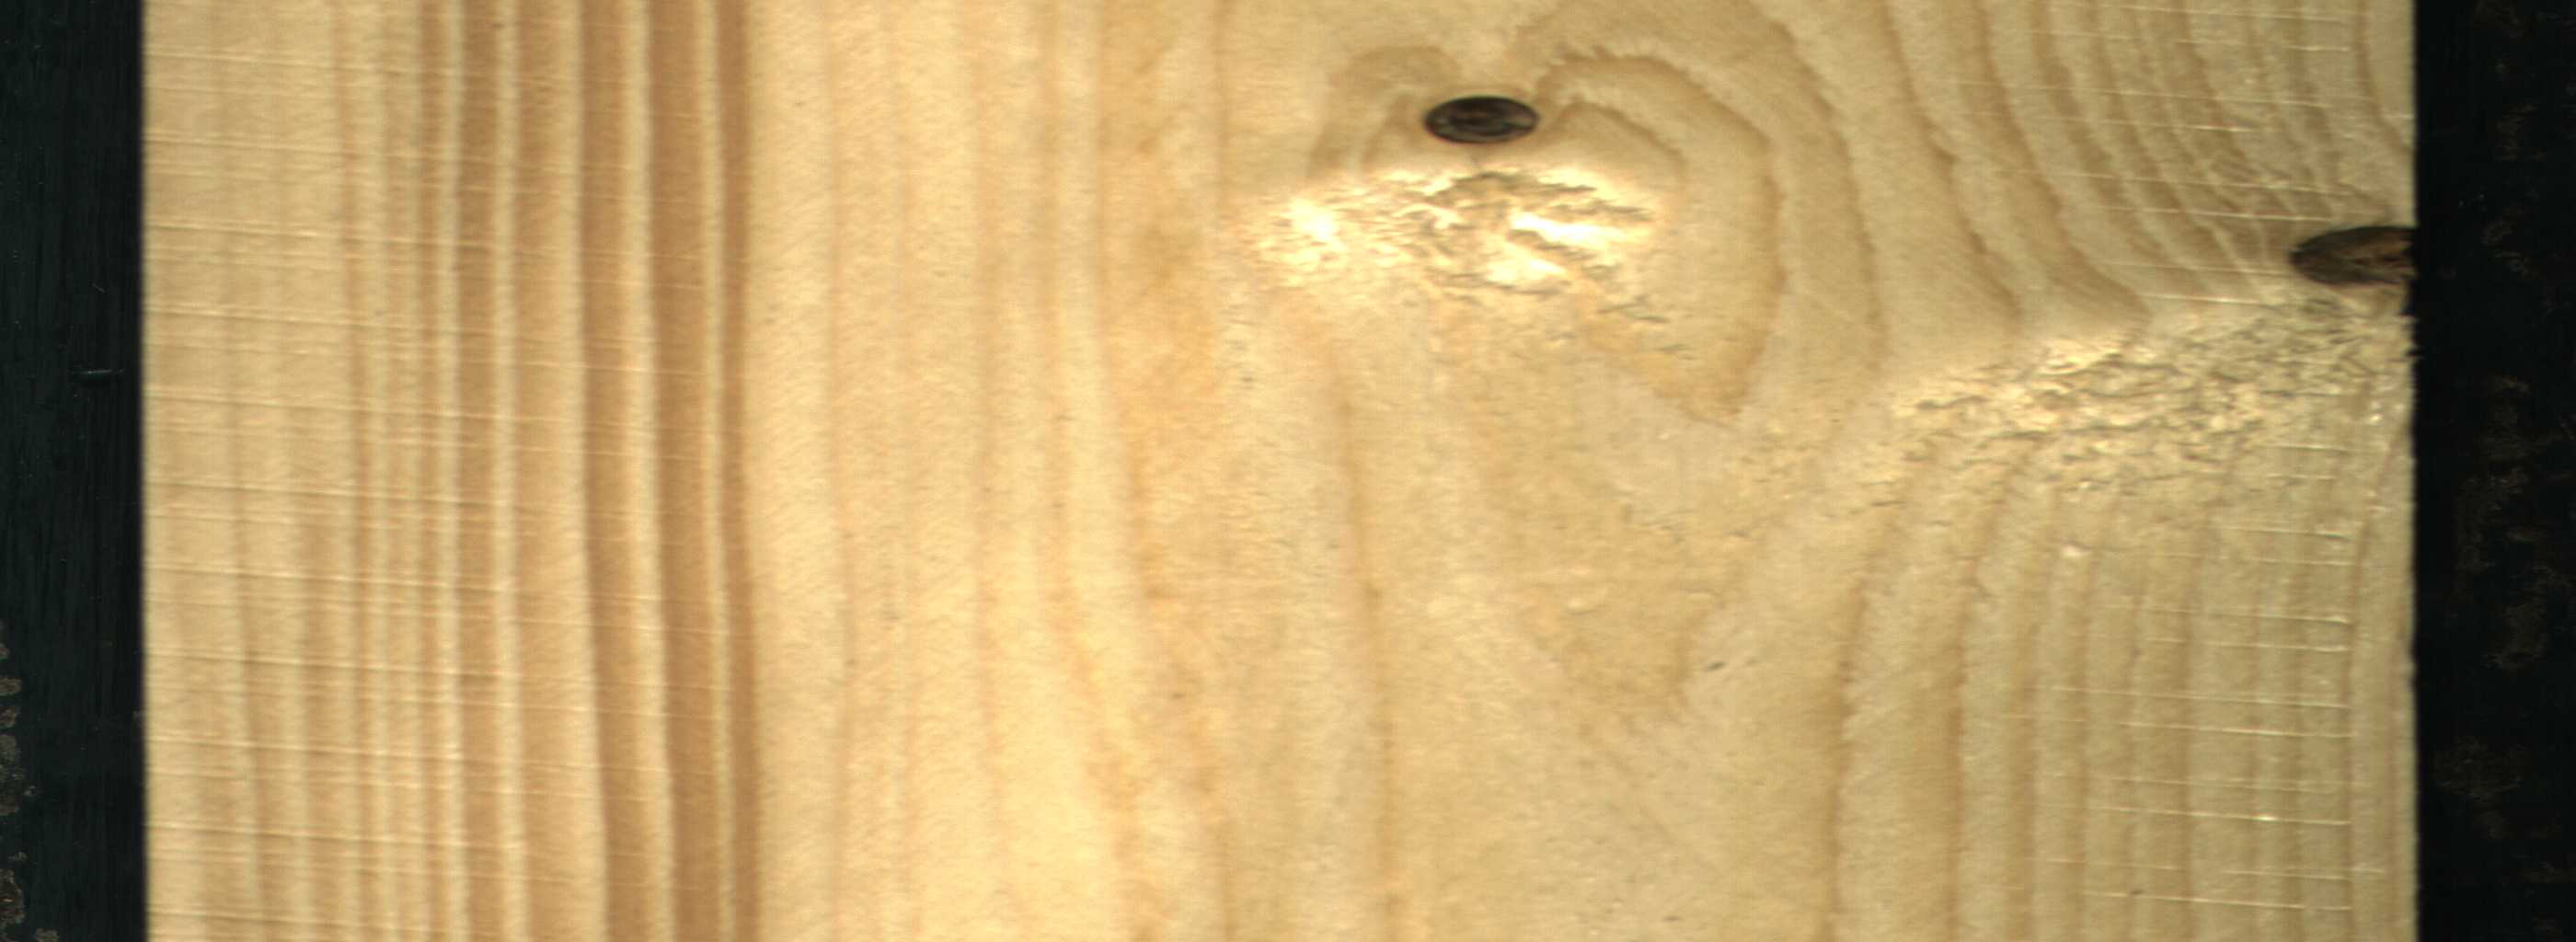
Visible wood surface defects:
Dead_Knot
Dead_Knot